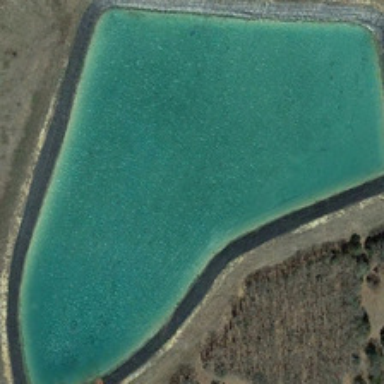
A green polygonal pond is near a piece of small sparse trees .